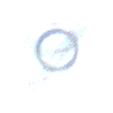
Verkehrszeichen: EndeUmweltzone
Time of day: SunriseSunset
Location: Outdoor (Nature)
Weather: Clear
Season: NotSpecified
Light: Natural